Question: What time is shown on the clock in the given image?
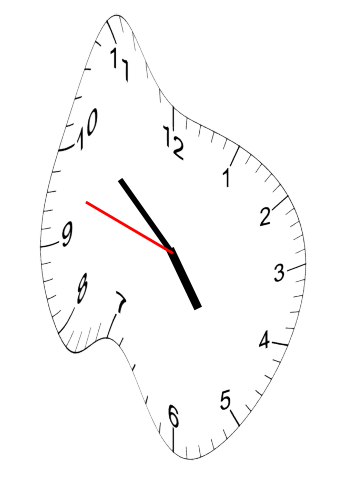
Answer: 04:51:48